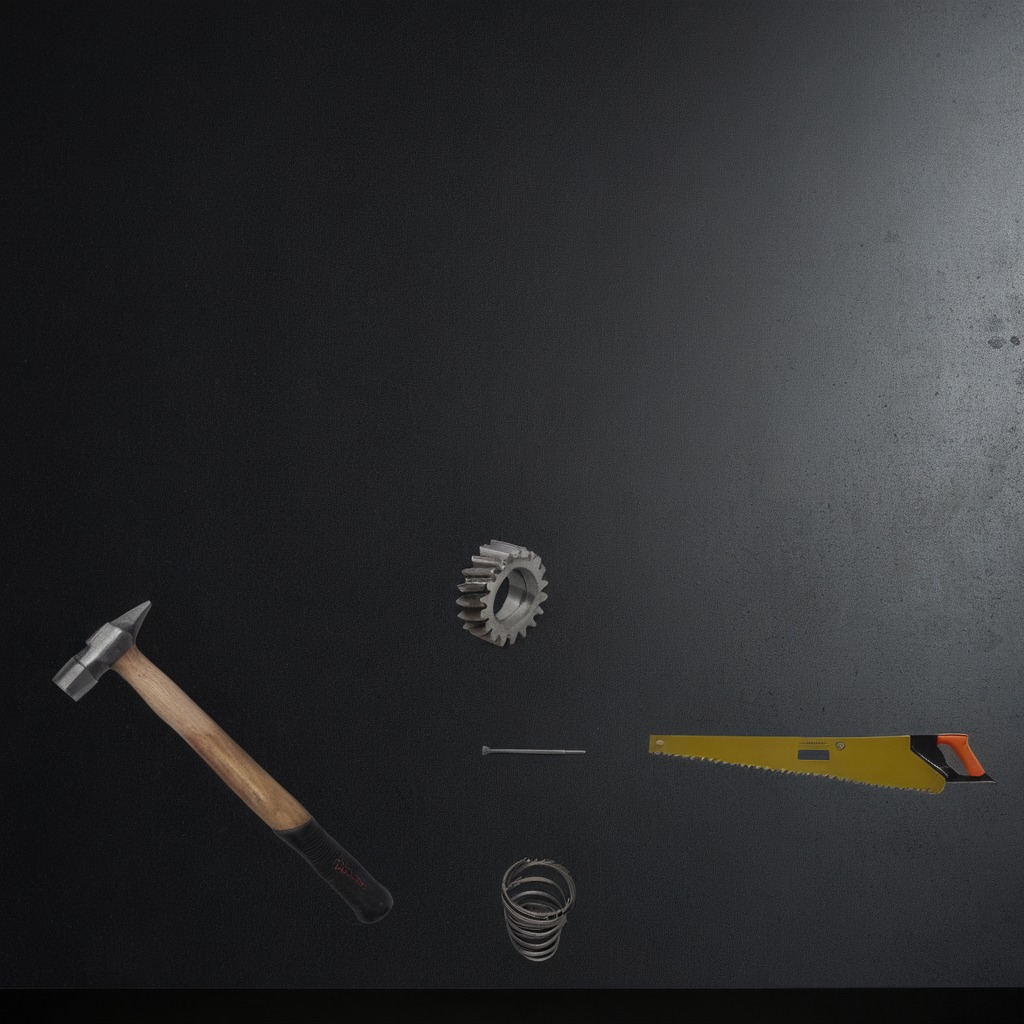
A hammer is lying on the clean granite tabletop beneath a black rubber mat.